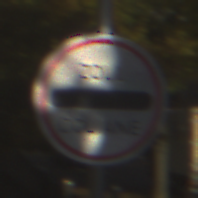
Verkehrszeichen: Zollstelle
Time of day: SunriseSunset
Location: Outdoor (Urban)
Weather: PartlyCloudy
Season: Autumn
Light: Natural